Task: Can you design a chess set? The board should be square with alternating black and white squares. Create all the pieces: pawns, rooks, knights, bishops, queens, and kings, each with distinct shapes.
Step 4020:
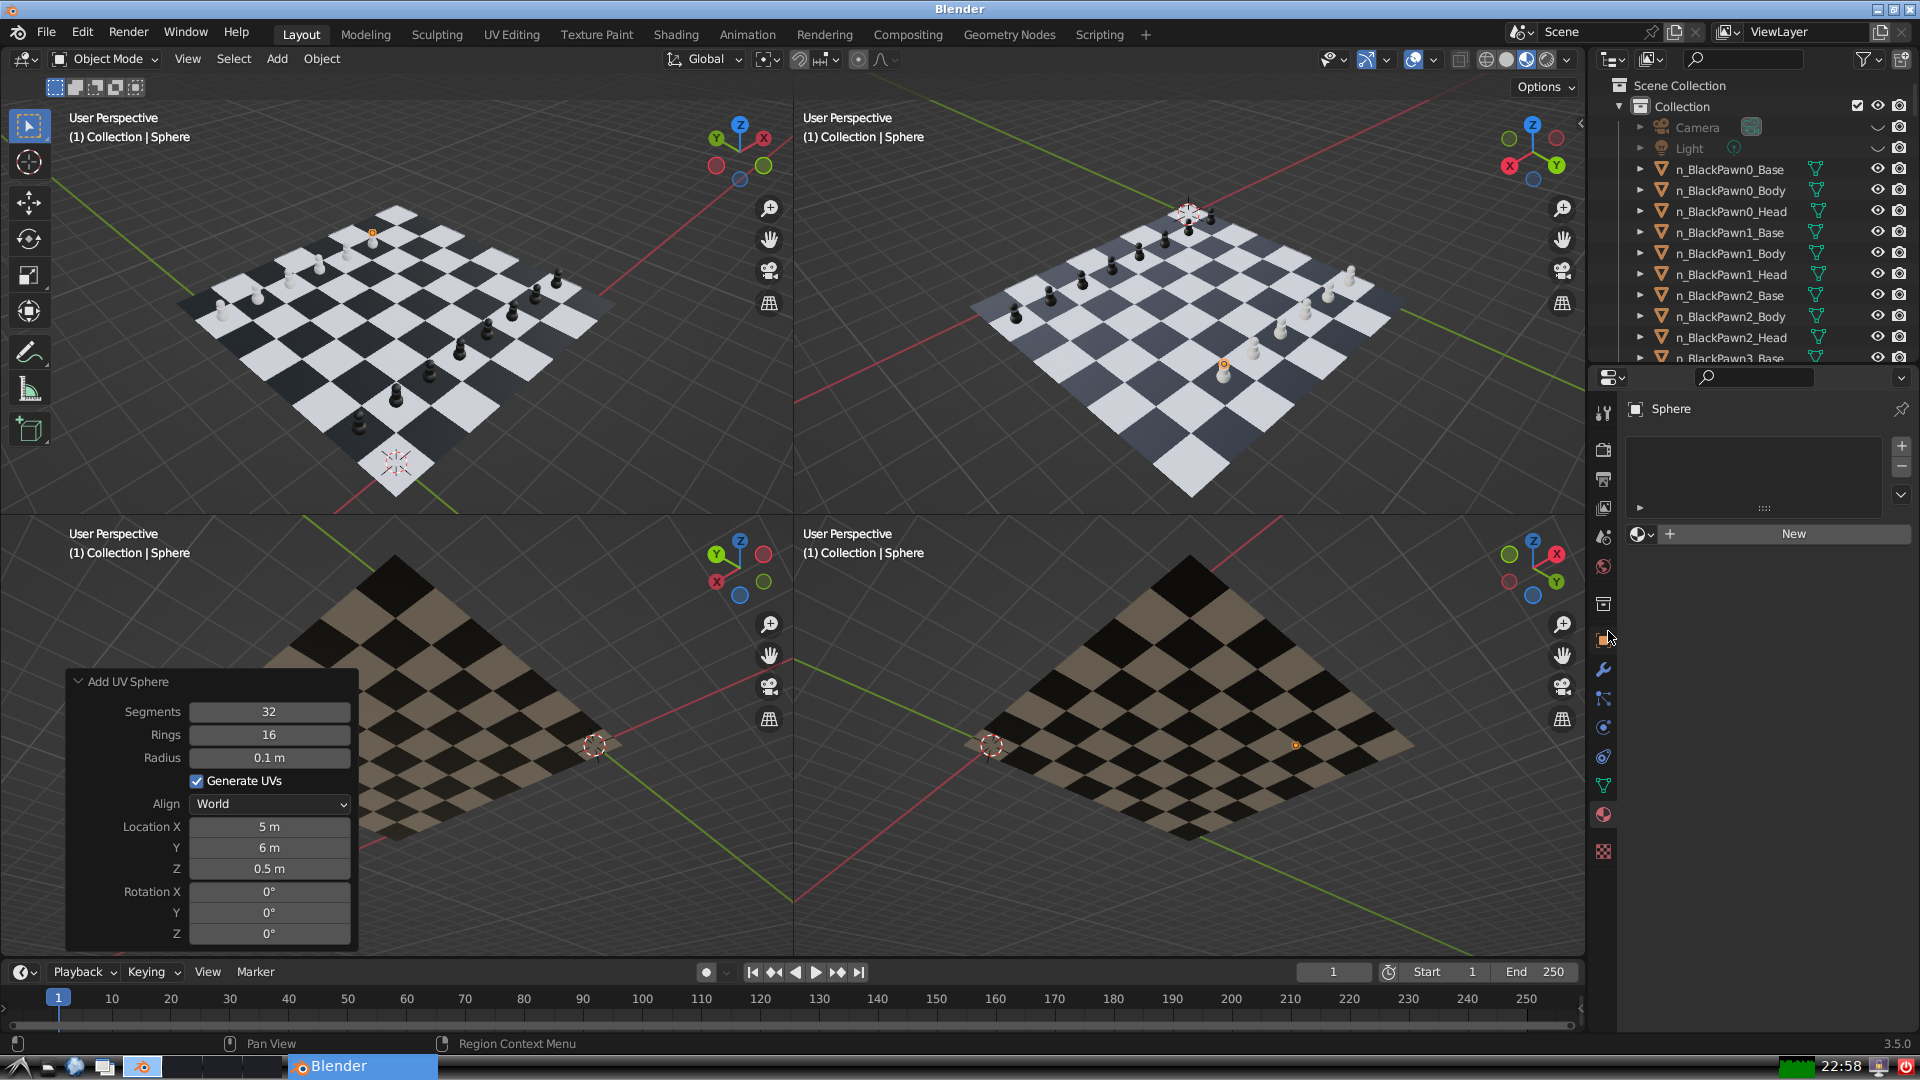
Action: click: no